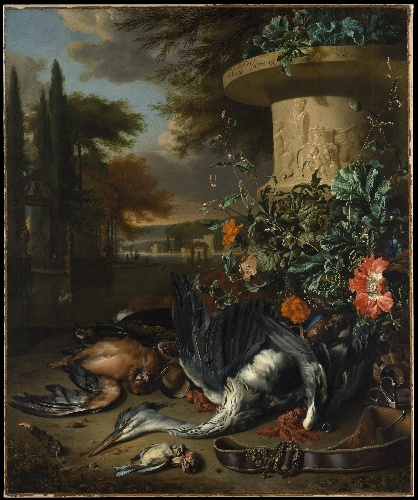
Title: Gamepiece with a Dead Heron
Artist: Jan Weenix
Artist bio: Dutch, Amsterdam ca. 1641?–1719 Amsterdam
Date: 1695
Object type: Painting
Classification: Paintings
Medium: Oil on canvas
Dimensions: 52 3/4 x 43 3/4 in. (134 x 111.1 cm)
Department: European Paintings
Credit line: Rogers Fund, 1950
Accession year: 1950
Repository: Metropolitan Museum of Art, New York, NY
Tags: Birds|Flowers|Death